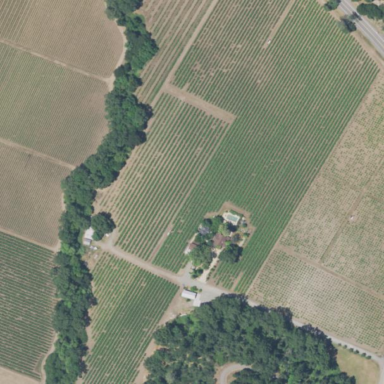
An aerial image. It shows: Vineyard where grapes are grown.